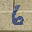
Label: 6